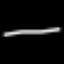
Label: line